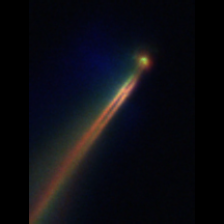
Taxon: Psuedo-nitzschia
Group: Diatoms